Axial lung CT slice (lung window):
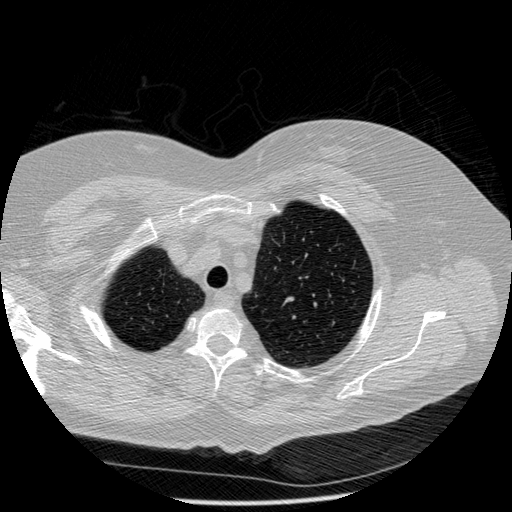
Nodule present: no